Question: I have put together a bare-bones test case which literally does nothing but 'FiddlerApplication.Startup(8877, true, true);' and even with this after clearing the personal store of FiddlerRoot.cer, i'm getting a bunch of random FiddlerRoot.cer sometimes as many as 10 instantly being inserted into the current users personal store. Here is a screenshot of what happens when running the test case and refreshing a web page.

Ultimately it causes Fiddler to spam the error below to my log output:
'''
(20/06/2014 00:43:37)[LogString]/Fiddler.CertMaker> Invoking makecert.exe with arguments: -pe -ss my -n "CN=p.midasplayer.com, O=DO_NOT_TRUST, OU=Created by http://www.fiddler2.com" -sky exchange -in DO_NOT_TRUST_FiddlerRoot -is my -eku 1.3.6.1.5.5.7.3.1 -cy end -a sha1 -m 132 -b 06/19/2013
---------------------------------------------------------------------------------------------
(20/06/2014 00:43:37)[LogString]/Fiddler.CertMaker>8-CreateCert(p.midasplayer.com) => (-1)
Results from C:\Users\Spark\AppData\Local\Test\MakeCert.exe -pe -ss my -n "CN=p.midasplayer.com, O=DO_NOT_TRUST, OU=Created by http://www.fiddler2.com" -sky exchange -in DO_NOT_TRUST_FiddlerRoot -is my -eku 1.3.6.1.5.5.7.3.1 -cy end -a sha1 -m 132 -b 06/19/2013
Error: There are more than one matching certificate in the issuer's my cert store
Failed
'''
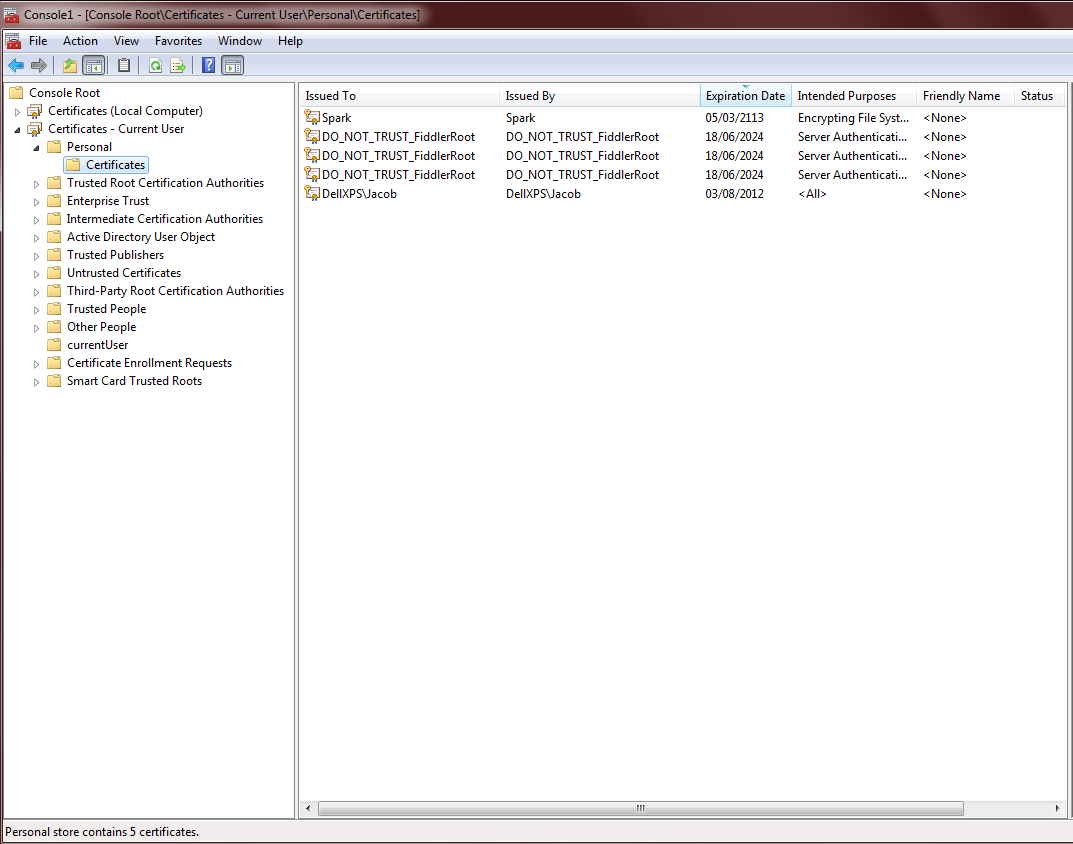
Answer: Please upgrade to the current version of FiddlerCore, which may resolve this problem. Thanks!